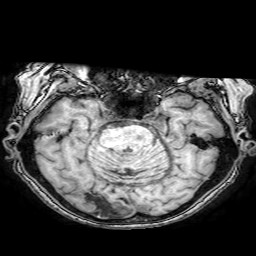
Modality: T1w
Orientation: coronal
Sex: female
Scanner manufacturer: philips
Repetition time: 0.008207 s
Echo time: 0.00377 s